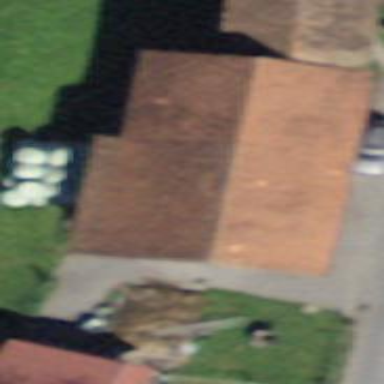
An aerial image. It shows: Barn.